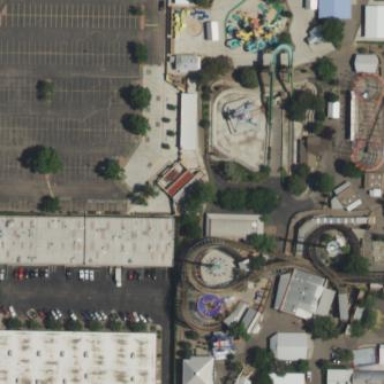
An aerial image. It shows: Theme park.